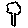
Label: tree